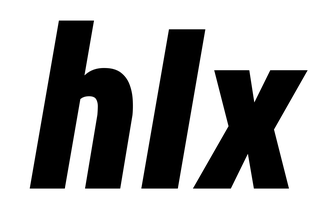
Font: Roboto-Italic_Condensed_Black_Italic